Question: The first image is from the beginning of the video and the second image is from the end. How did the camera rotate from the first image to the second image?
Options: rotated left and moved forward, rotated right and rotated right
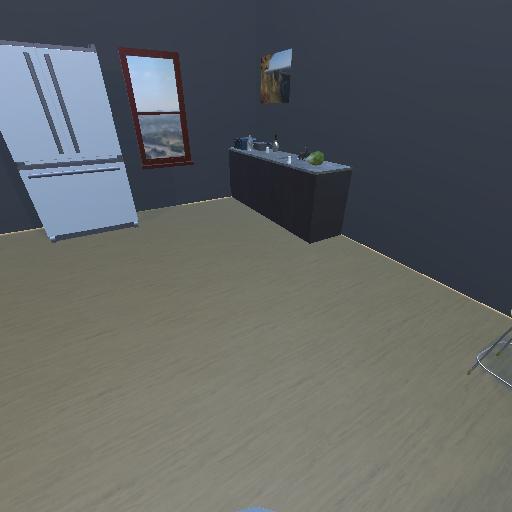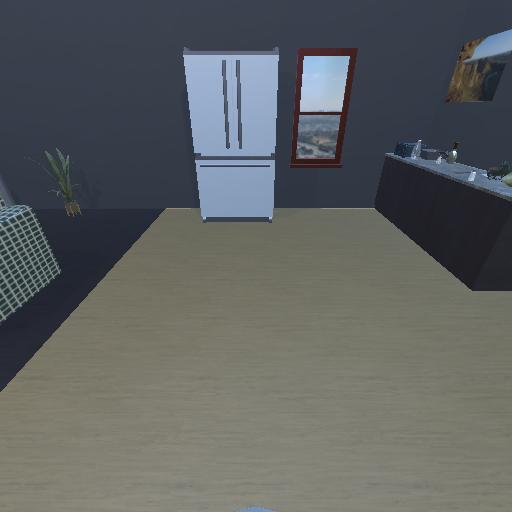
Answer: rotated left and moved forward